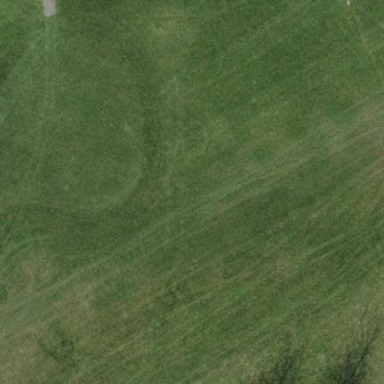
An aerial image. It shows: Golf fairway surrounded by grass.